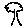
Label: tree